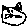
Label: cat